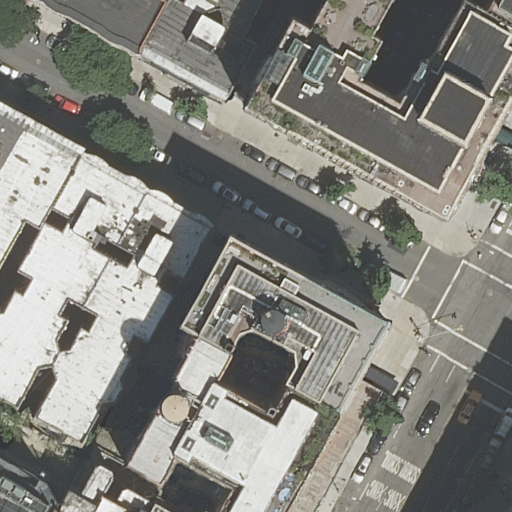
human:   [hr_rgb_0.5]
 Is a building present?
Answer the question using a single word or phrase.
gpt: yes

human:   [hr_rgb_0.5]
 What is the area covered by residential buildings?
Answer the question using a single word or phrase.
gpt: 4277m2

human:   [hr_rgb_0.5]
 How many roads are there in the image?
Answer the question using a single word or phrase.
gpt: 2

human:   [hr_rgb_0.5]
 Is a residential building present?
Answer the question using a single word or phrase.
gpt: yes

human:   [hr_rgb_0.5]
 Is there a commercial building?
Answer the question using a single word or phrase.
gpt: no

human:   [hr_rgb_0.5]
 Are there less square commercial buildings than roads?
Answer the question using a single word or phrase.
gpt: yes

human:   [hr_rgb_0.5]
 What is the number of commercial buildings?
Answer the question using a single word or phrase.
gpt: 0

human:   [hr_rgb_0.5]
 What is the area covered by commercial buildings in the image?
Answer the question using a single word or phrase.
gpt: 0m2

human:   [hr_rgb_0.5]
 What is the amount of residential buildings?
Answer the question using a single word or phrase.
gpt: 14

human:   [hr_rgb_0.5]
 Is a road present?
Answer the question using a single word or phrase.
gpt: yes

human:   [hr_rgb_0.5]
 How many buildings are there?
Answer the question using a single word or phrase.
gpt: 14

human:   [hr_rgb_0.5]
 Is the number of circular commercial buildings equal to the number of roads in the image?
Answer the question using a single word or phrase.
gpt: no

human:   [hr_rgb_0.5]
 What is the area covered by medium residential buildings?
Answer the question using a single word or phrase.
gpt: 1122m2

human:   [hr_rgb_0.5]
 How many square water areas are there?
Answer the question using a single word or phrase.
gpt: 0

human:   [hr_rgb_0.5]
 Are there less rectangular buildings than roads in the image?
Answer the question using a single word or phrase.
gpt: no

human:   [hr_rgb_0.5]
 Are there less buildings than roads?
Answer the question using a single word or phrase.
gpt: no

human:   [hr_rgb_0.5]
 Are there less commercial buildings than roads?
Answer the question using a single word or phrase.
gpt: yes

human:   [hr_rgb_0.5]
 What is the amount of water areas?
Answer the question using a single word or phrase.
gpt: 0

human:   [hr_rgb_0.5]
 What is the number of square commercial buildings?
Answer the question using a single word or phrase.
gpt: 0

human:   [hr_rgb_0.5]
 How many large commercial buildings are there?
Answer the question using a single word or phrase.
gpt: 0

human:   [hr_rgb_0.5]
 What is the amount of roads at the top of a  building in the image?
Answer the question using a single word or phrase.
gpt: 2

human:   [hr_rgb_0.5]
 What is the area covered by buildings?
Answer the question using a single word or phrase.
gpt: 4277m2

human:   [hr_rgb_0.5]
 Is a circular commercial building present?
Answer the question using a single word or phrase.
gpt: no

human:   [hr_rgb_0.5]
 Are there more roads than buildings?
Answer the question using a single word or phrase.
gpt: no

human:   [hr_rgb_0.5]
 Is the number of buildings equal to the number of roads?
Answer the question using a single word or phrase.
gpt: no

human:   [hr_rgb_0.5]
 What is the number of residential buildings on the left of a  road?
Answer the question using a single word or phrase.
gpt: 12

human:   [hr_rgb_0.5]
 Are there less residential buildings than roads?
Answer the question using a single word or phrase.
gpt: no

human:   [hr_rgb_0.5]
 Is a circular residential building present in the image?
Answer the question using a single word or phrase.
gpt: no

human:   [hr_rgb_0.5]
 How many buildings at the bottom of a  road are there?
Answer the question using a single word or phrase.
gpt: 9

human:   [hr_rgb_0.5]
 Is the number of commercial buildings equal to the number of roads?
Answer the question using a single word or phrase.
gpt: no

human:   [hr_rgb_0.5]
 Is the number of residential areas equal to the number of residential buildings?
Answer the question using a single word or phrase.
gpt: no

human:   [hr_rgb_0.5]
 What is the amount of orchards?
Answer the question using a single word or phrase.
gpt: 0

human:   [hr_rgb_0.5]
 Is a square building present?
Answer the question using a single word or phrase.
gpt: no

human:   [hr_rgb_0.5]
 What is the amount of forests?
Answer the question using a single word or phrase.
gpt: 0

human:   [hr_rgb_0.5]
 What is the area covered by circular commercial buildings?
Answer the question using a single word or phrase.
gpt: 0m2

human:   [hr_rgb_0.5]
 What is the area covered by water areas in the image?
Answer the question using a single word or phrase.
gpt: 0m2

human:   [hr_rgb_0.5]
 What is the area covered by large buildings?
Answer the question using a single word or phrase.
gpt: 3008m2

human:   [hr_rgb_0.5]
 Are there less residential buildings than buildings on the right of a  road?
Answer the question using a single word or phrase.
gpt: no

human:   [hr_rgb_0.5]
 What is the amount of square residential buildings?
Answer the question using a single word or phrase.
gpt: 0

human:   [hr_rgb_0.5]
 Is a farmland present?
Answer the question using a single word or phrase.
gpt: no

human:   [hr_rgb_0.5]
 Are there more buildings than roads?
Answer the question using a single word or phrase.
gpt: yes

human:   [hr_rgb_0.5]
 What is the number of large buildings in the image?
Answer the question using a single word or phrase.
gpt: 5

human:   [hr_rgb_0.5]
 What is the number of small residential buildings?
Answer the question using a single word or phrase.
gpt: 3

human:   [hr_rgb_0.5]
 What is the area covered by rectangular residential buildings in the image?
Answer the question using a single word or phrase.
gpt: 561m2

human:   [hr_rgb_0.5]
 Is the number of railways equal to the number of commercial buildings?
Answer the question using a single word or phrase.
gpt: yes

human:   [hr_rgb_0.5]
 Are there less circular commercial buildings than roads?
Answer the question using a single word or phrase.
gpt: yes

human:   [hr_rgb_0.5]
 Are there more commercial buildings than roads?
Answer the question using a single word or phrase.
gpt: no

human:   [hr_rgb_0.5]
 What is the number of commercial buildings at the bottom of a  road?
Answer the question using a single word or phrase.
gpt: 0

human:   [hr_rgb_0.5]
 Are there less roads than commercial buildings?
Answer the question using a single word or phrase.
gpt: no

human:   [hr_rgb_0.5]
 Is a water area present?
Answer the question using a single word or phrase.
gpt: no

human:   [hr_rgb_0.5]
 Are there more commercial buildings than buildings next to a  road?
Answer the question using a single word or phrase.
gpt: no

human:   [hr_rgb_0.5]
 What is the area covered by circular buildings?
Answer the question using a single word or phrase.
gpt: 0m2

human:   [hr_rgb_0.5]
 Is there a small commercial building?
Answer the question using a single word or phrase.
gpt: no

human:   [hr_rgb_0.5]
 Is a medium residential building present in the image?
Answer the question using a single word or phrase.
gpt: yes

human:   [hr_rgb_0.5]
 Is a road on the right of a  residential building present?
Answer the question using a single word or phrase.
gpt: yes

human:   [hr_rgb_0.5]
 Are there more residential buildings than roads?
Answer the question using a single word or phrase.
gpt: yes

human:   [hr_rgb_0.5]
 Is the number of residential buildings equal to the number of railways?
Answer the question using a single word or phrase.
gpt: no

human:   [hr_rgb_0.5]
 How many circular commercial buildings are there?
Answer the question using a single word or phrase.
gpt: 0

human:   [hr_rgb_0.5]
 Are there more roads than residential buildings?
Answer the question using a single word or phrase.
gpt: no

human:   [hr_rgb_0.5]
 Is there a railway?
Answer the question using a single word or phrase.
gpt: no

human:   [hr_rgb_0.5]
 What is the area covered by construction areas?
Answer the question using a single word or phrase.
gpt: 0m2

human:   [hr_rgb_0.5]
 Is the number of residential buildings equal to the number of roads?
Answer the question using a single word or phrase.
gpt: no

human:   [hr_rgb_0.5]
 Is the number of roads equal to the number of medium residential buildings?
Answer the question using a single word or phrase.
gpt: no

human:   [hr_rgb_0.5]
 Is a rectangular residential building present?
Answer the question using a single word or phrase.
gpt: yes